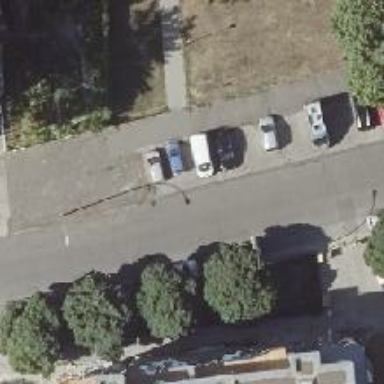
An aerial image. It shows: Residential road with asphalt surface.